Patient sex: M
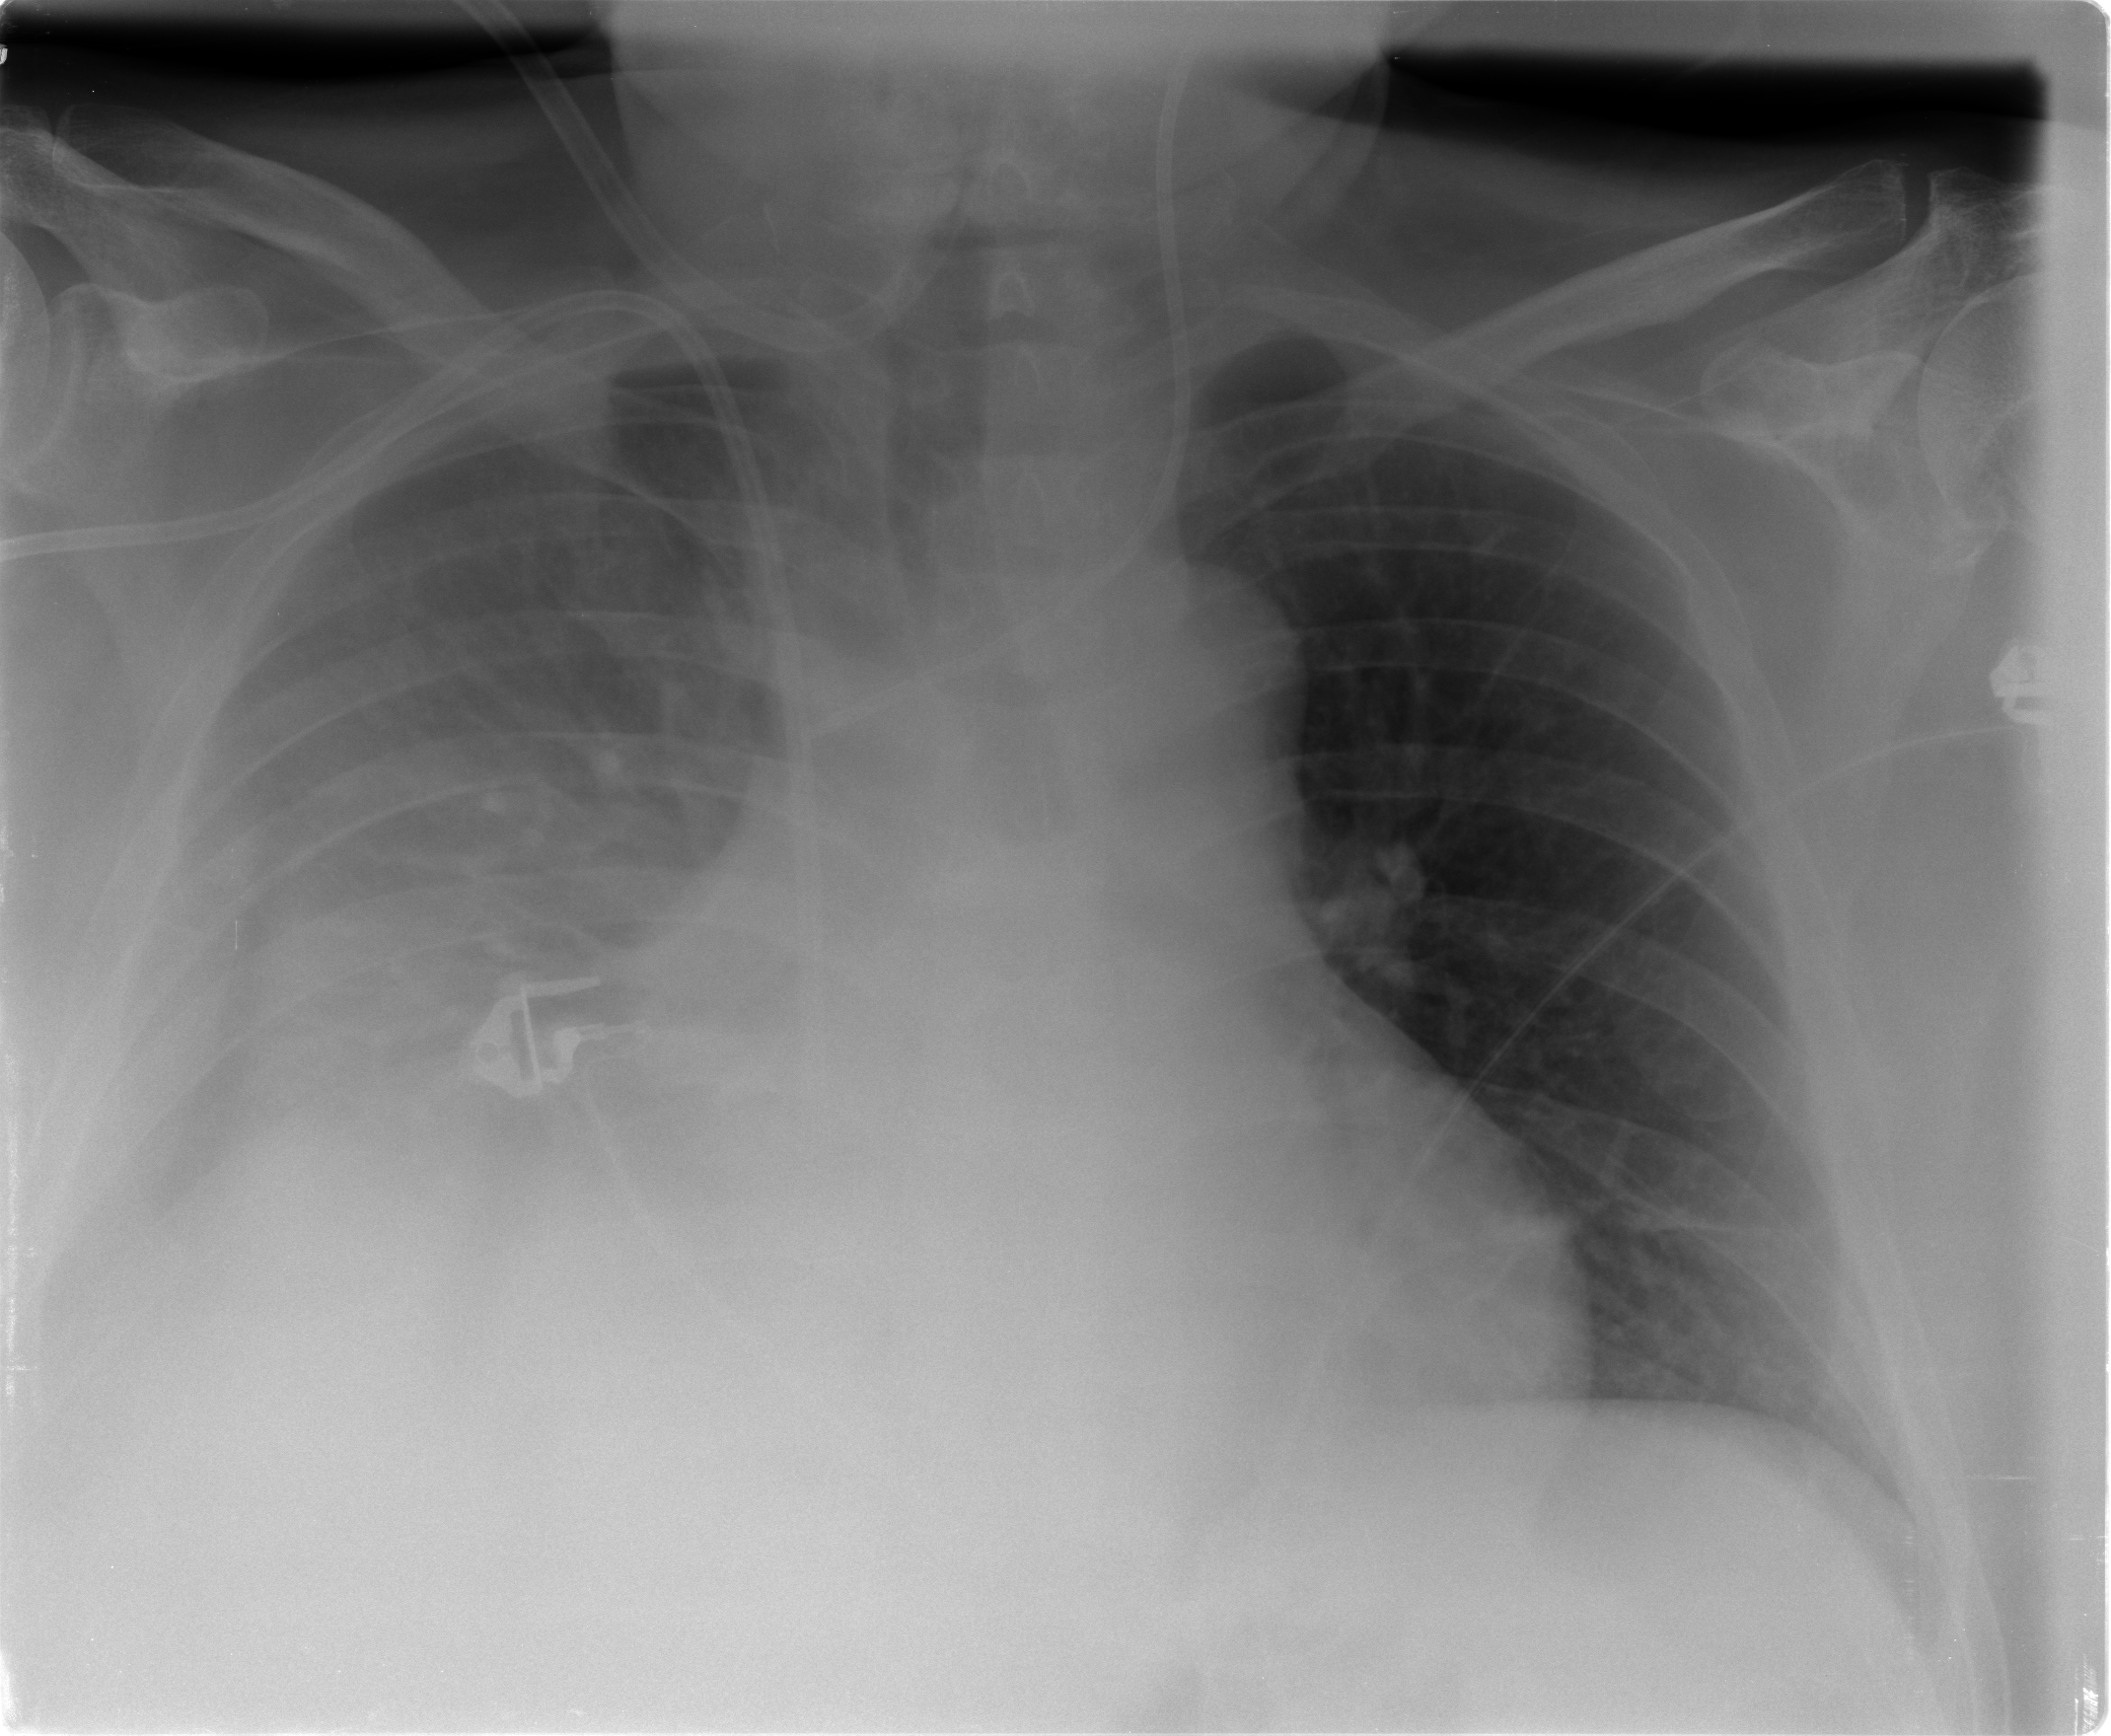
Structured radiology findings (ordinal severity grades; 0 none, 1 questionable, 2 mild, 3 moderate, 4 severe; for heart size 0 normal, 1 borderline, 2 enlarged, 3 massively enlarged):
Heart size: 1
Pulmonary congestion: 1
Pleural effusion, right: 3
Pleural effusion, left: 0
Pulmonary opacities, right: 0
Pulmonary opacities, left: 0
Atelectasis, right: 2
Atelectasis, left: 2